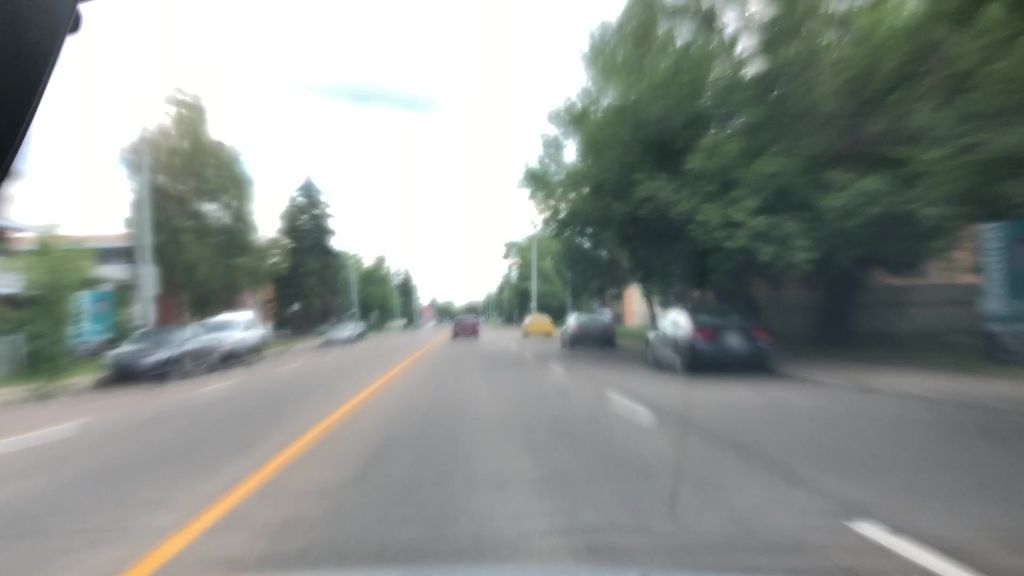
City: edmonton